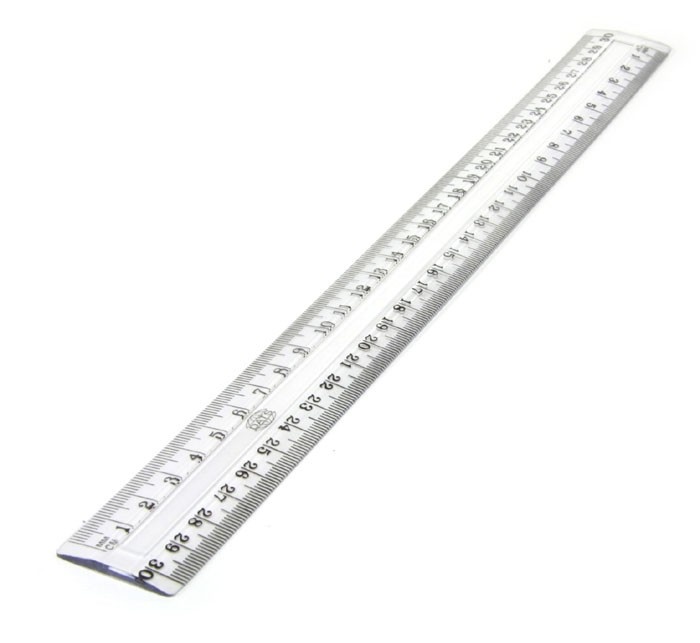
Label: rule, ruler